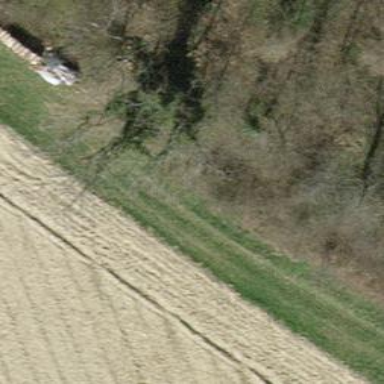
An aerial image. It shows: Grass track with grade4 surface.